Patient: sex M, age 57
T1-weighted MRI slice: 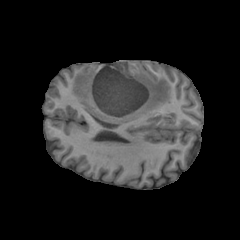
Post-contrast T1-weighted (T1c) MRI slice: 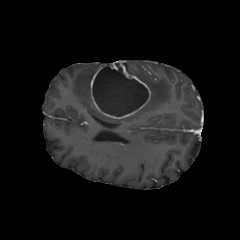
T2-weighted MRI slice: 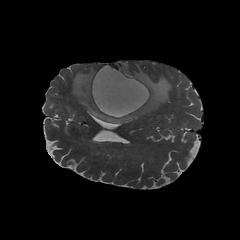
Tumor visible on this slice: yes
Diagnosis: Glioblastoma, IDH-wildtype
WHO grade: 4